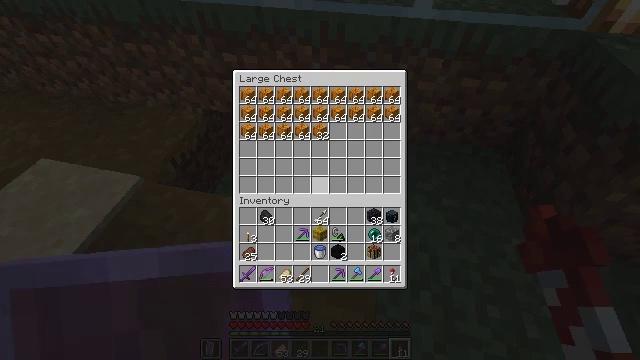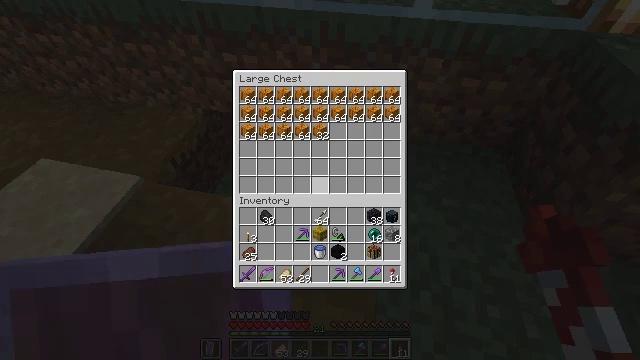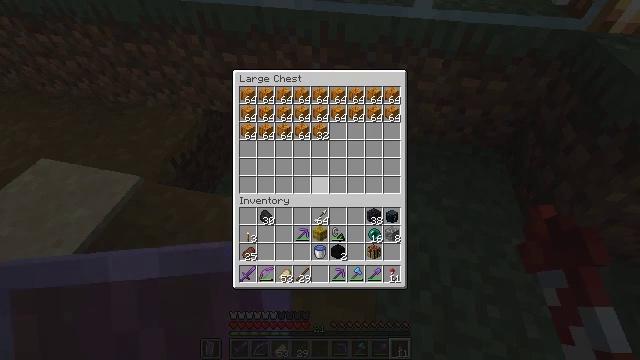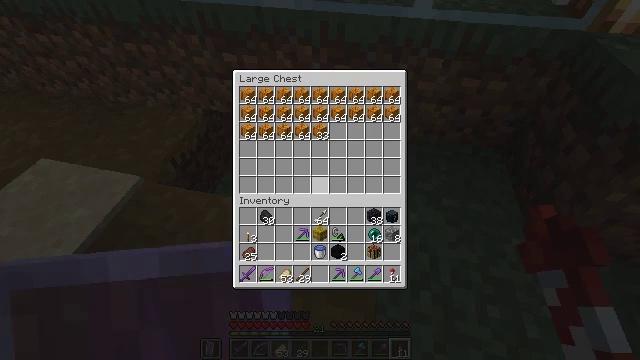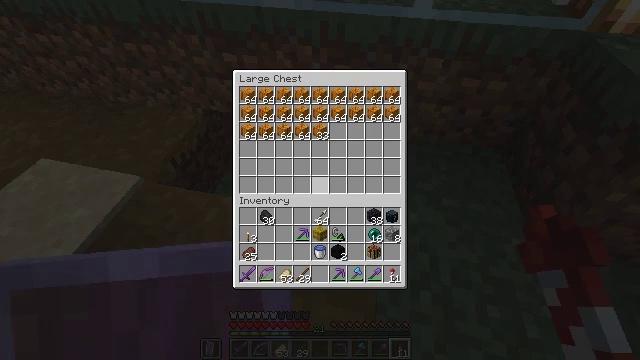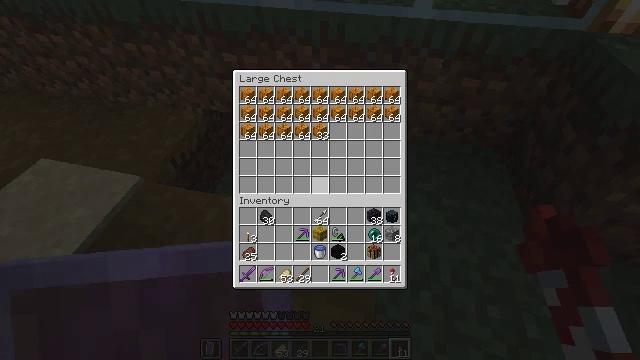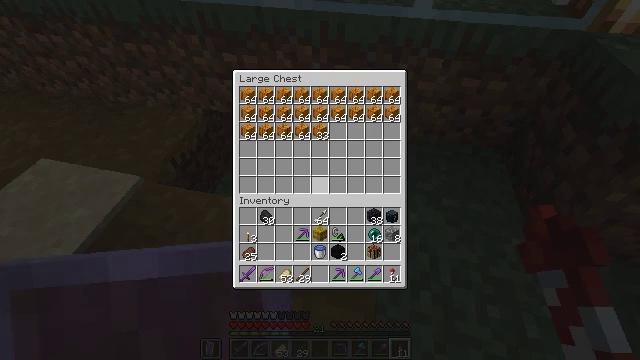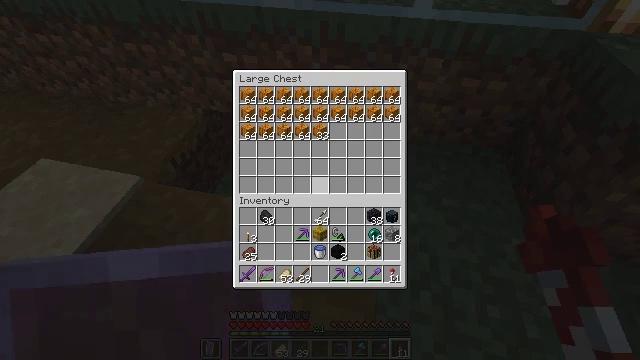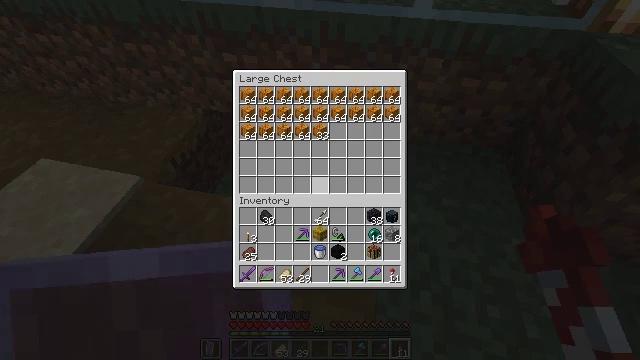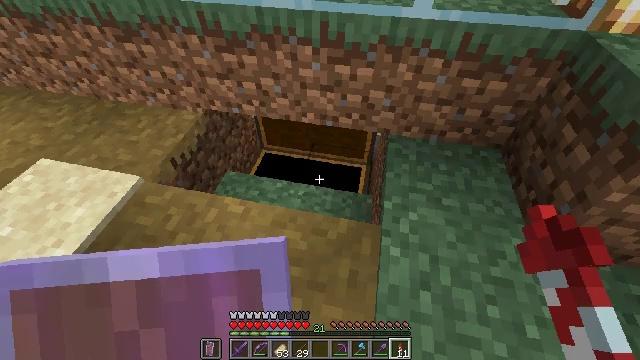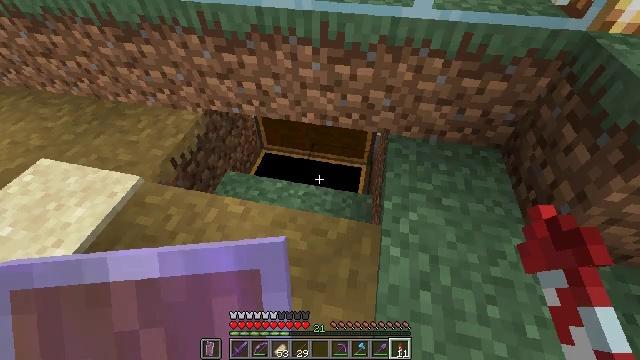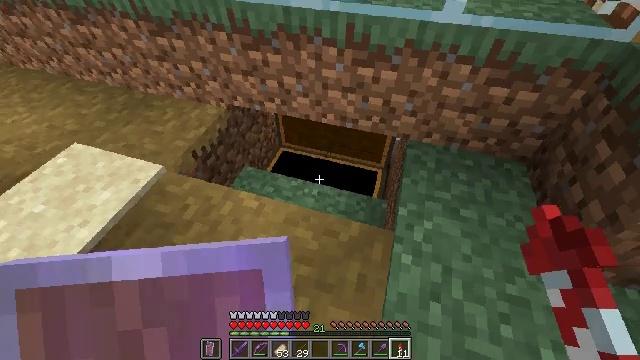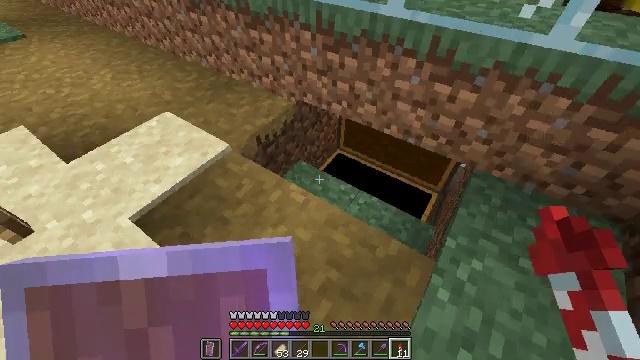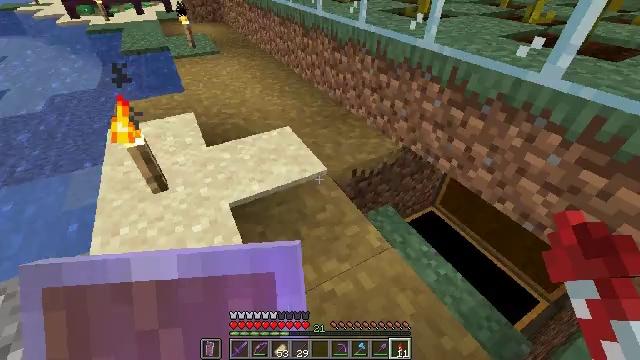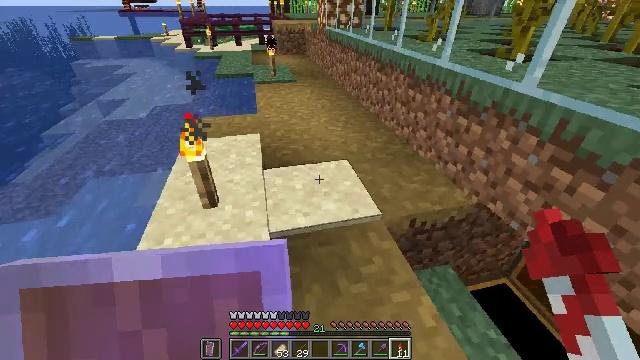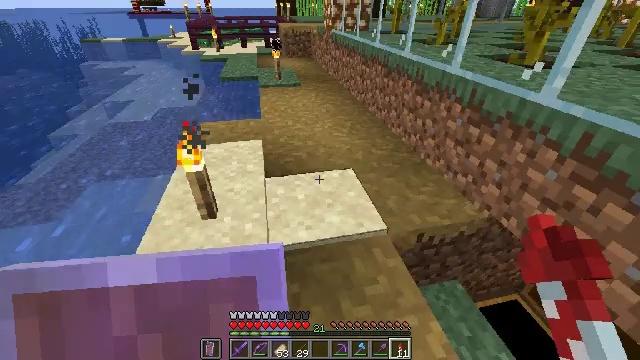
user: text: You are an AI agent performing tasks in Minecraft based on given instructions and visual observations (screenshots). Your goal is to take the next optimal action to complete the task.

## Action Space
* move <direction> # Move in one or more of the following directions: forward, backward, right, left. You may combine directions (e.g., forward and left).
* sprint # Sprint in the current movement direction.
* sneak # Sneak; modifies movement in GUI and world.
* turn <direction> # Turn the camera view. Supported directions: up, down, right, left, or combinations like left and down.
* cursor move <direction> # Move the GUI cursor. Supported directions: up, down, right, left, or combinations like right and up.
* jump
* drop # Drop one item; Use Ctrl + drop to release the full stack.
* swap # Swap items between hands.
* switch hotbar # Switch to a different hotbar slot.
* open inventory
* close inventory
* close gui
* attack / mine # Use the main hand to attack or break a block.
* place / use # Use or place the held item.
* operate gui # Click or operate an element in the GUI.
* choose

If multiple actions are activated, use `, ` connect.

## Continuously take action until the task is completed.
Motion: motion action
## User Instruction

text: Drop wheat seeds.
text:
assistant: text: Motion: no_op
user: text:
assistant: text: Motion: no_op
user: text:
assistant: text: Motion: no_op
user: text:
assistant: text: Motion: no_op
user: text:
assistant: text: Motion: no_op
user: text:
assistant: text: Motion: no_op
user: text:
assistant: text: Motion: no_op
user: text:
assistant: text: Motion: no_op
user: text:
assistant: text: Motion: no_op
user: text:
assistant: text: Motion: no_op
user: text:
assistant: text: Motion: turn left
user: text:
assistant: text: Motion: turn left
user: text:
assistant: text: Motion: move forward, turn left and up
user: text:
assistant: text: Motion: move forward, turn left and up
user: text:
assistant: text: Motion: move forward, turn left
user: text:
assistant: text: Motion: move forward
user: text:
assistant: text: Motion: move forward
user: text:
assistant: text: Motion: move forward
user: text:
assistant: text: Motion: move forward
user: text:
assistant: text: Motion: move forward
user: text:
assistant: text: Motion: move forward
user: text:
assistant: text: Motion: move forward
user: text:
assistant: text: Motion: move forward
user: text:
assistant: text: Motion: move forward
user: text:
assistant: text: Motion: move forward
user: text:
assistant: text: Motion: move forward
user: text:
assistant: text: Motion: move forward
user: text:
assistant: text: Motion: move forward
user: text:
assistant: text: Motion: move forward
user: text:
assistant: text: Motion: move forward